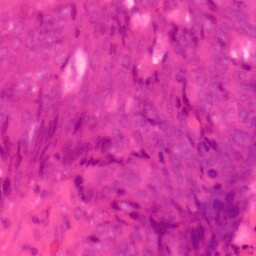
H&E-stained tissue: Colon